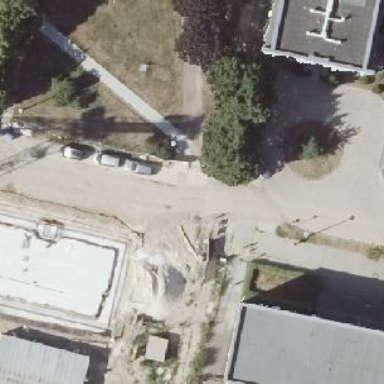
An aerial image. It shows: Footway with concrete surface.